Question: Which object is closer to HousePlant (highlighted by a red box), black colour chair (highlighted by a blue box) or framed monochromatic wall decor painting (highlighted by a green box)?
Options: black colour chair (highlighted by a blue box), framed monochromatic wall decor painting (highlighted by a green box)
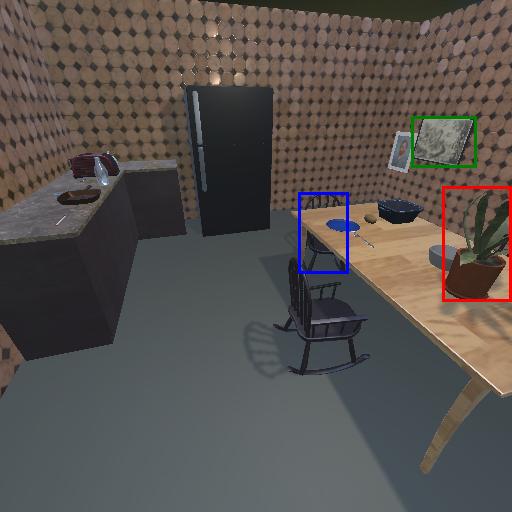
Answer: black colour chair (highlighted by a blue box)